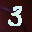
Label: 3